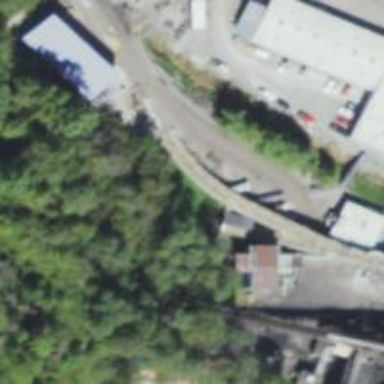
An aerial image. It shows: Narrow gauge railway.